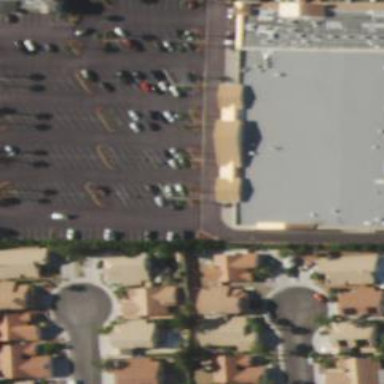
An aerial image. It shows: Retail area.